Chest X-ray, PA view. Patient: 44 years old, sex F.
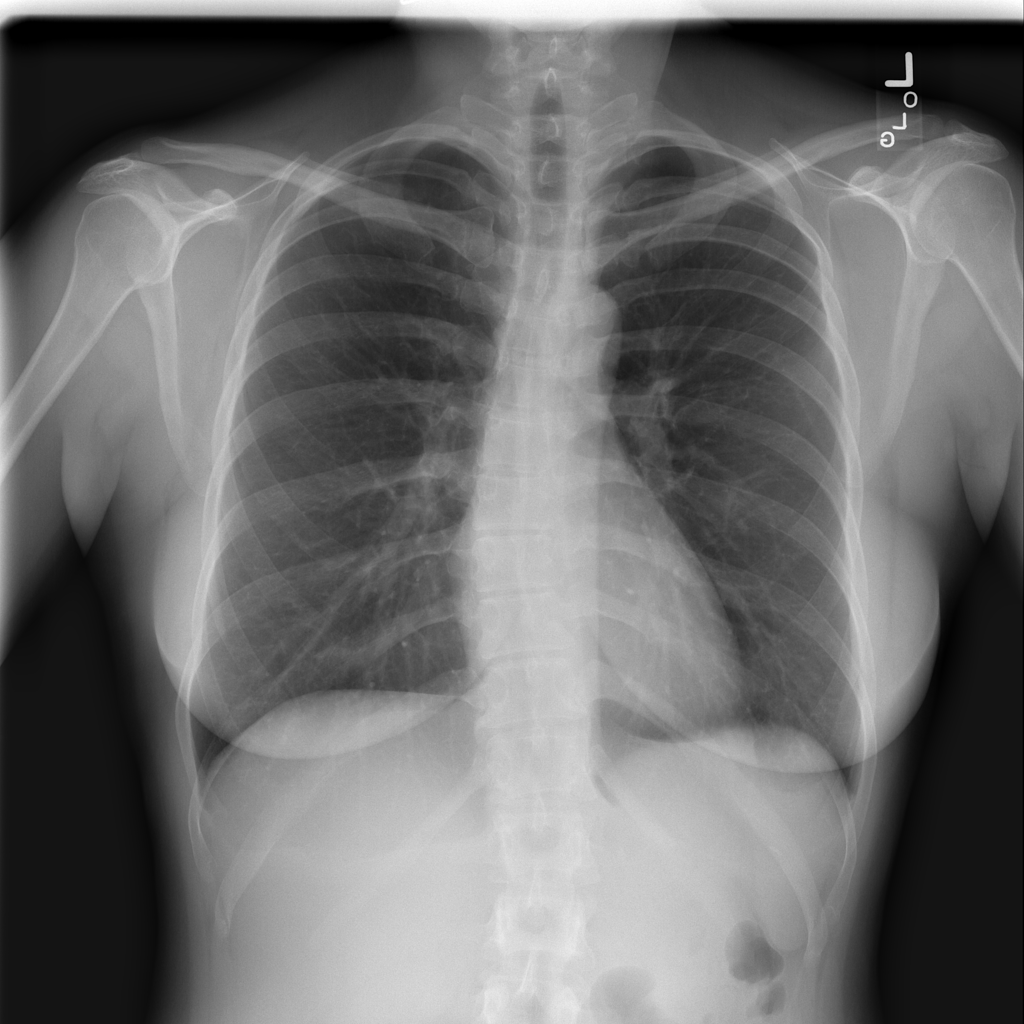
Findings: No Finding